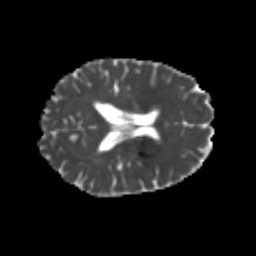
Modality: MD
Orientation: axial
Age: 24
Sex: female
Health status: healthy
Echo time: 0.074 s